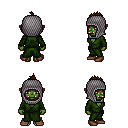
a pixel art fantasy rpg character, female body template, orc, green skin, green robe, white pants, brown mohawk hairstyle, chain hood, brown shoes, four views (front, back, left, right), 2x2 character sprite sheet, small pixel art, hard edges, no anti-aliasing